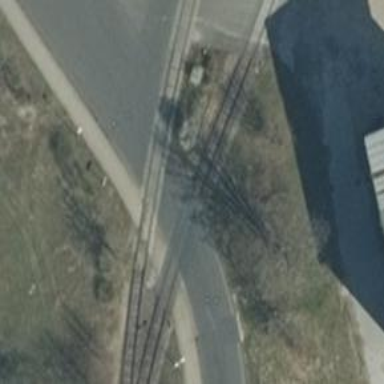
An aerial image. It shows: Railway level crossing.